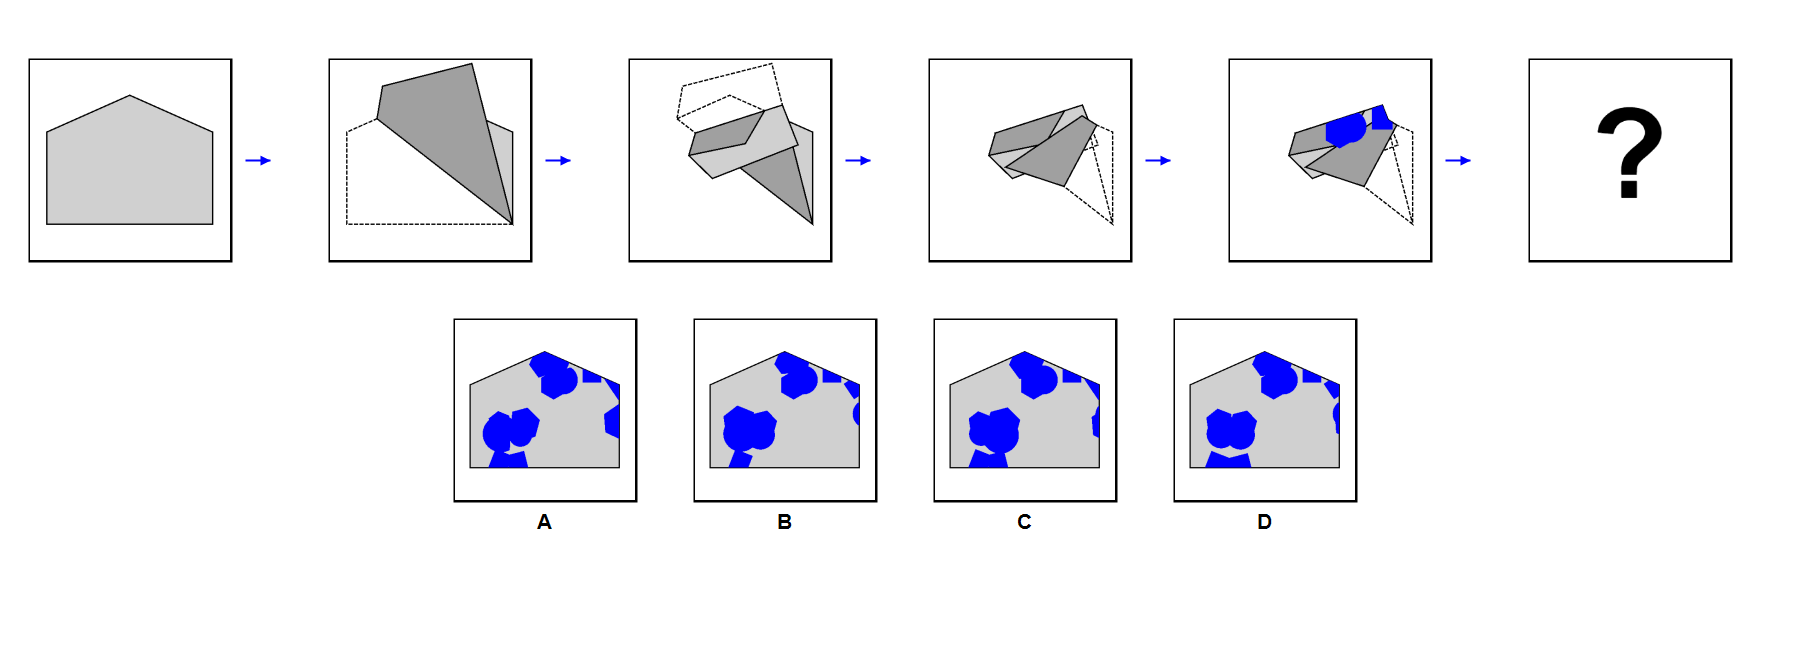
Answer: D